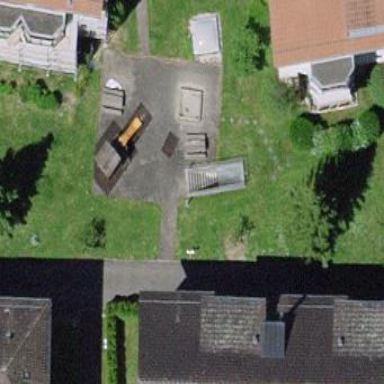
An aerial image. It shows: Playground area for leisure activities on the land.